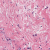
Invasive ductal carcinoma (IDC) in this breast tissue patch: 0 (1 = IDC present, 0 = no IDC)